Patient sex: F
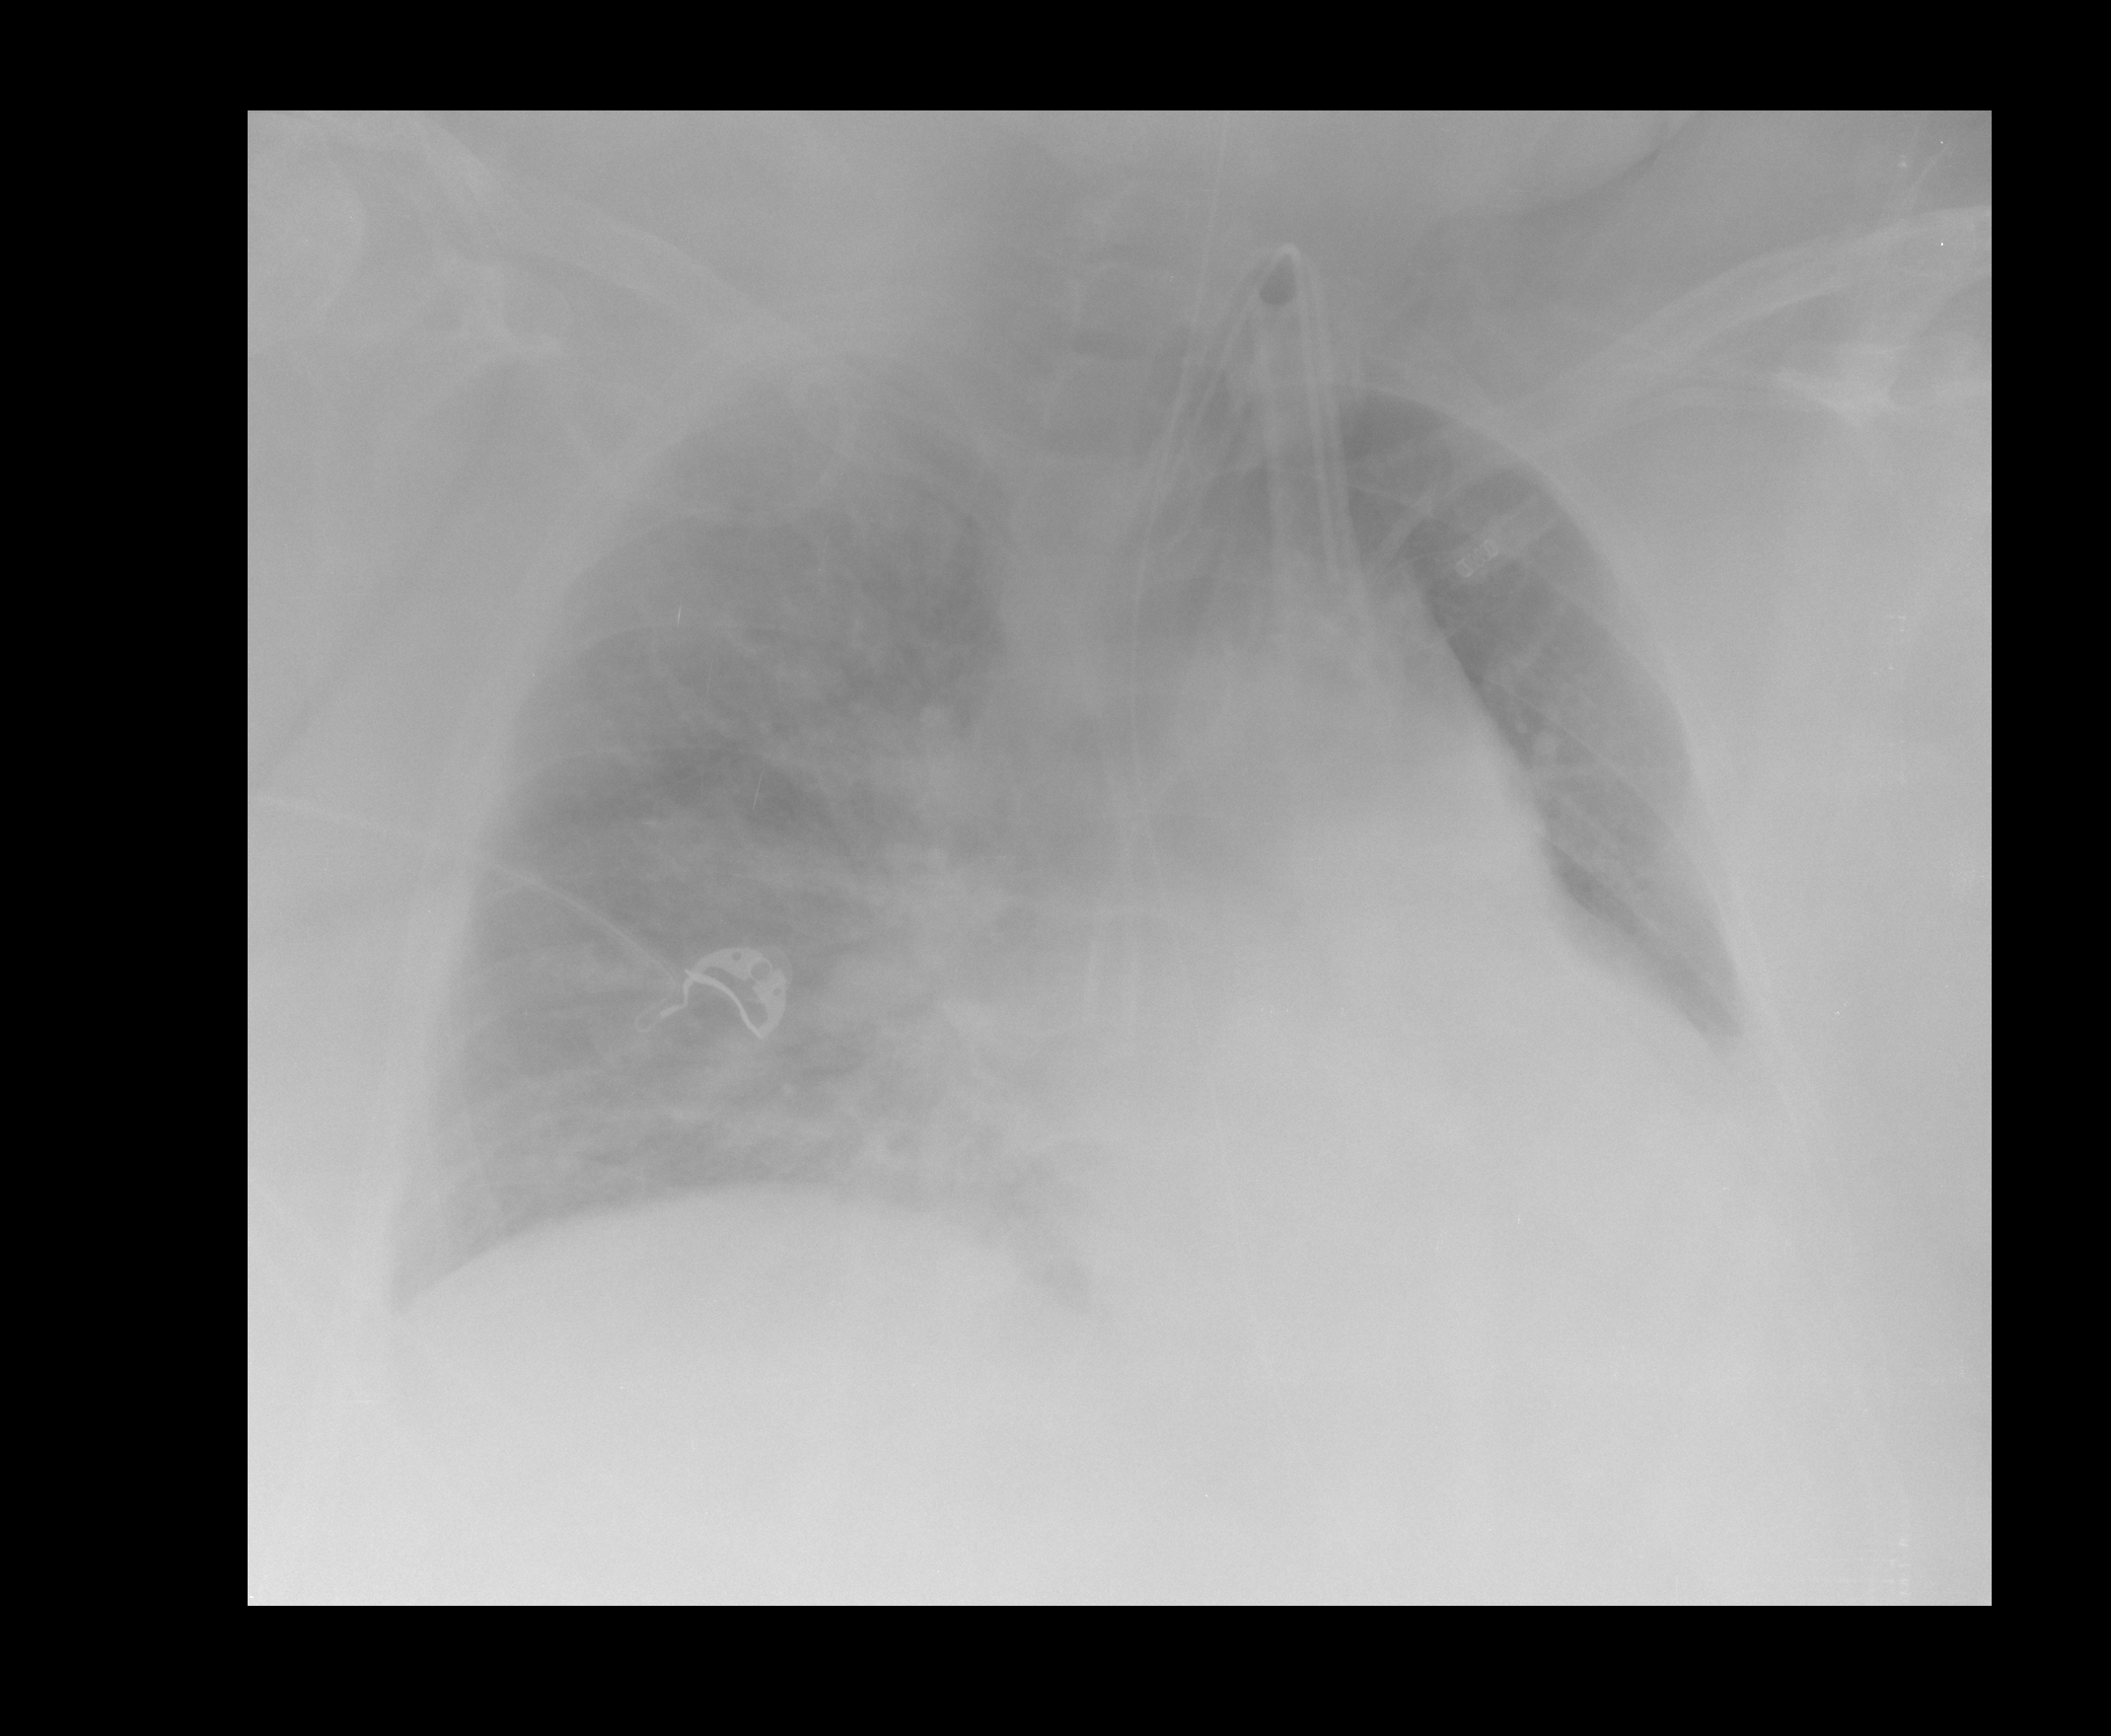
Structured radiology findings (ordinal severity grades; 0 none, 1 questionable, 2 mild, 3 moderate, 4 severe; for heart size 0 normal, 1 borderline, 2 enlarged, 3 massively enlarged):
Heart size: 2
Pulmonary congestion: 2
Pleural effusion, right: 3
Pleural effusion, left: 2
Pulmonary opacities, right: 2
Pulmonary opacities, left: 0
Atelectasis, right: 2
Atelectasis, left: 2